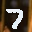
Label: 7